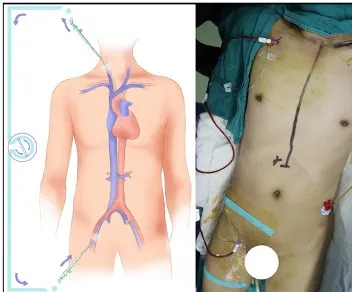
Surgical detail of the SVC resection and reconstruction. (A) The bypass support from the internal jugular vein to the femoral vein.
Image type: medical_photograph (other_medical_photograph)